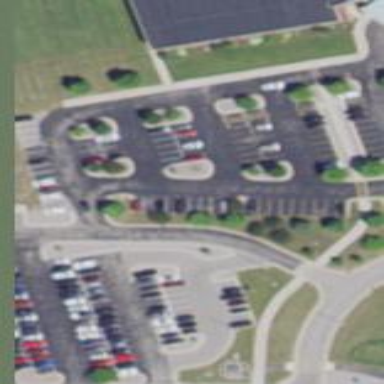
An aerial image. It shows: Parking area with surface.